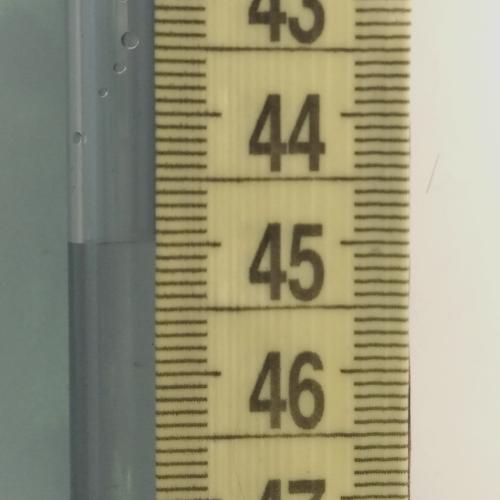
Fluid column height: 45.0 cm